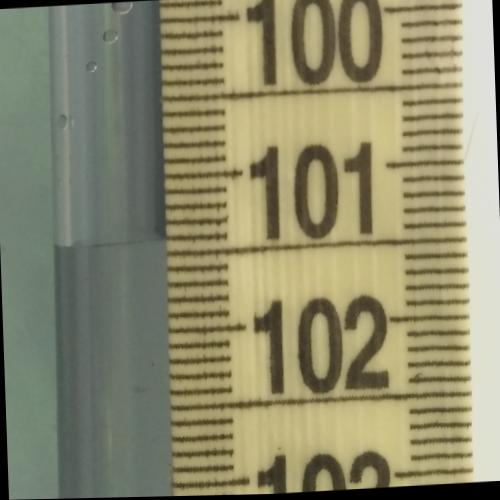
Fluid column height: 101.4 cm